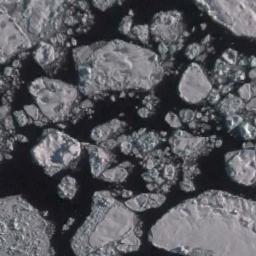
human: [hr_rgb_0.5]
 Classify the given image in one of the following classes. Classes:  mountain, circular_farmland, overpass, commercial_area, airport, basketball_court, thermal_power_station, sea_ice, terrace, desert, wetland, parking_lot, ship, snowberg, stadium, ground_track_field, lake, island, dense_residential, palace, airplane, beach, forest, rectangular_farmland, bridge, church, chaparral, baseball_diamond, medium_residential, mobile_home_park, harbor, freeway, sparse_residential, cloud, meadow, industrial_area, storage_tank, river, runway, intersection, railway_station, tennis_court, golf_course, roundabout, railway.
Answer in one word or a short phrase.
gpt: sea_ice